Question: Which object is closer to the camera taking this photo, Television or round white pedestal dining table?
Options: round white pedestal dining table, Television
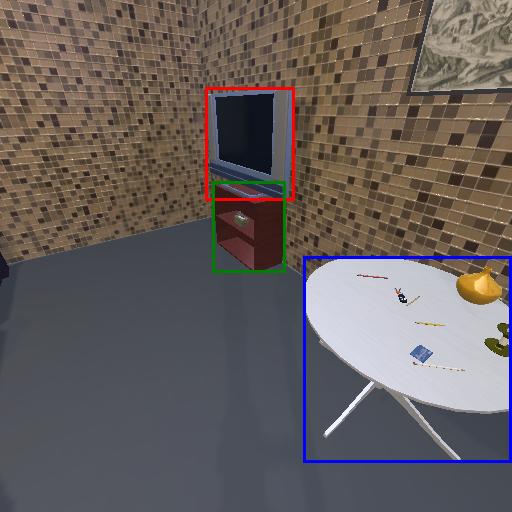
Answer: round white pedestal dining table